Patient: sex F, age 60
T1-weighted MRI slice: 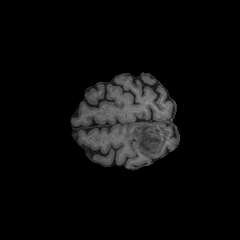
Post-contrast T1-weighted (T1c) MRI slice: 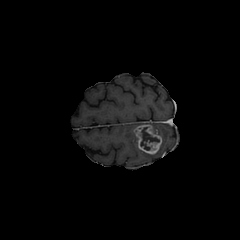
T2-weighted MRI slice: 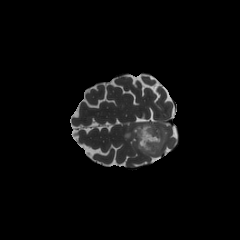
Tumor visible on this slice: yes
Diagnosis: Glioblastoma, IDH-wildtype
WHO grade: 4